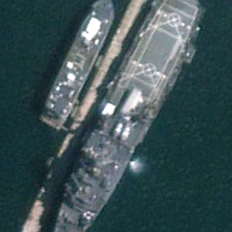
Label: combat